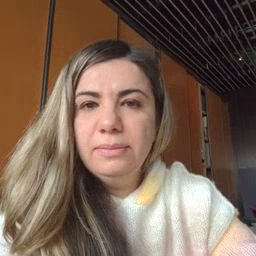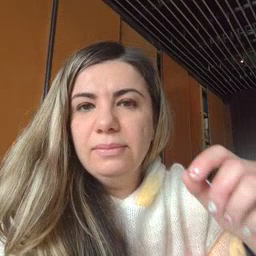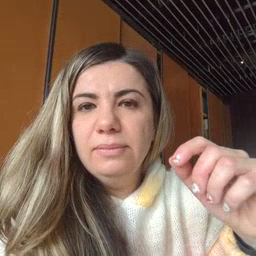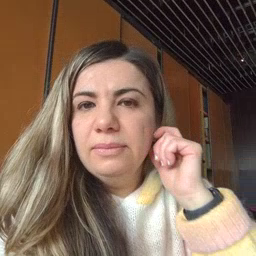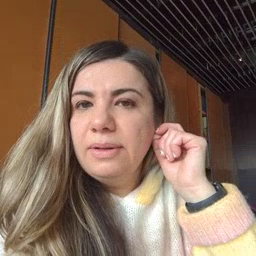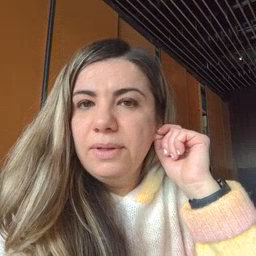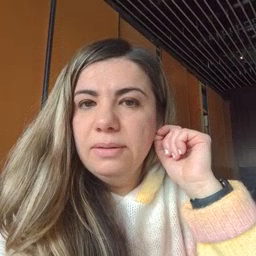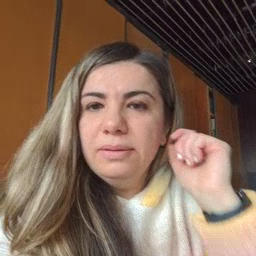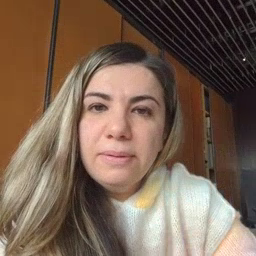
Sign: ear